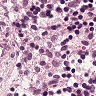
Metastatic tissue present: no